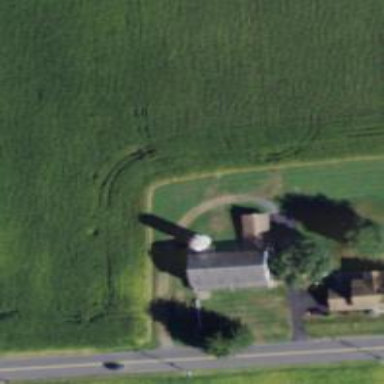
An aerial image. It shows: Silo.